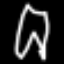
Label: pants